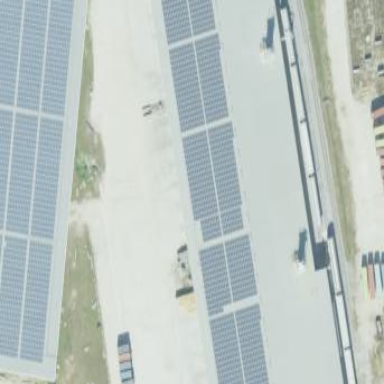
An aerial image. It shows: Solar power generator with photovoltaic panels.